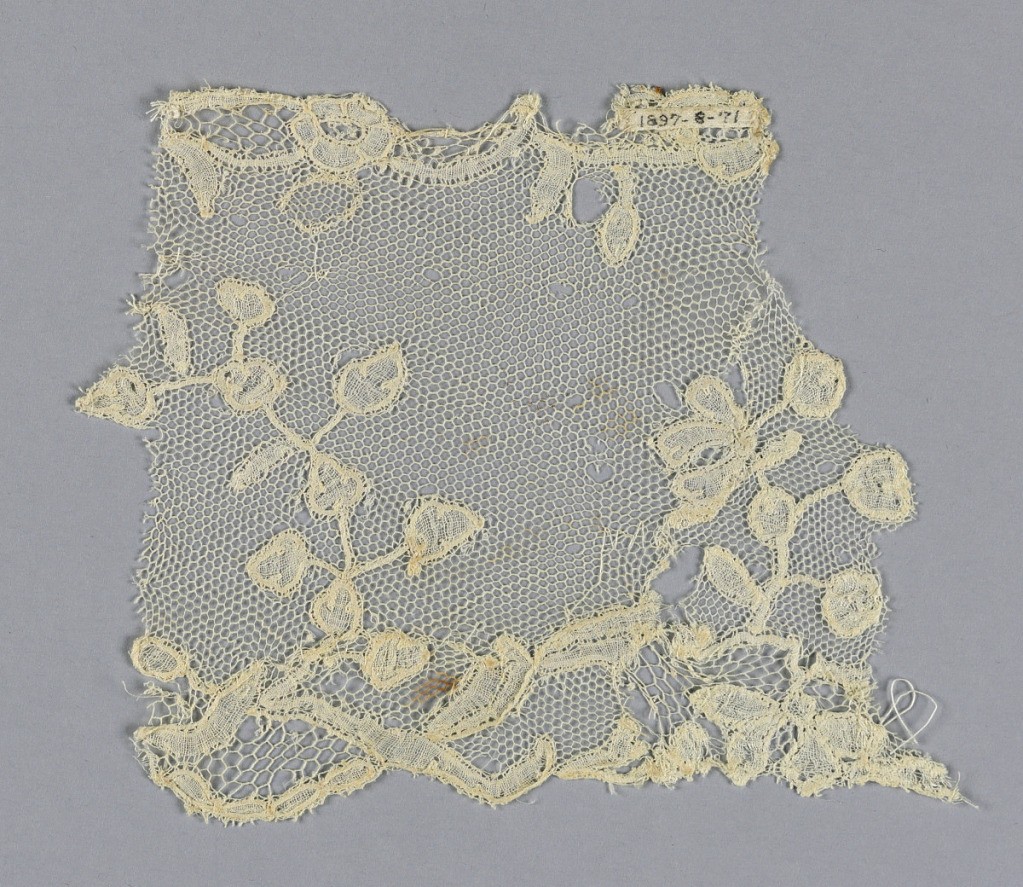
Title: Fragment
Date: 1750–1800
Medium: linen Technique: bobbin lace (Brussels-style)
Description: Fragment with a diagonal arrangment of small-scale floral sprays. Both borders have oval forms filled with brides. Vrai droschel ground.